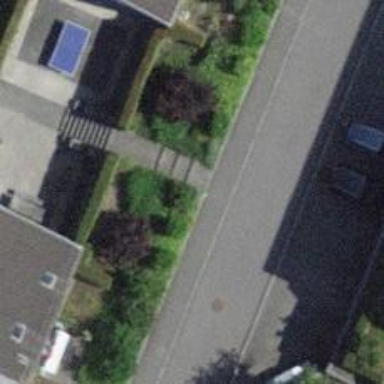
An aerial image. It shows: Concrete steps.